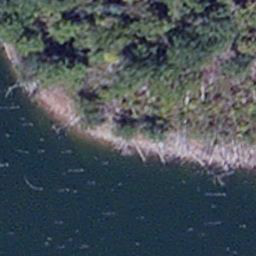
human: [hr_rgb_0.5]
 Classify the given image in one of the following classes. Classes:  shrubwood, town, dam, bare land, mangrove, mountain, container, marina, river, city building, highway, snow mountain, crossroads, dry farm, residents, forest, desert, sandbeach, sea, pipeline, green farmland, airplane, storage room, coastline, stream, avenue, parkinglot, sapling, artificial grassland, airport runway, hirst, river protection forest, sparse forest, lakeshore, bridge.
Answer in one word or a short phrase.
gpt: lakeshore